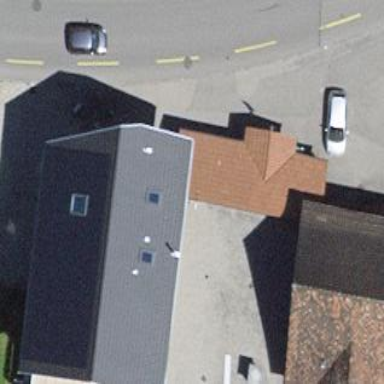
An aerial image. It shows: Simple house.